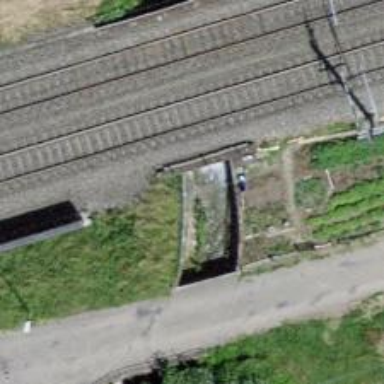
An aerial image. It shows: There is tunnel.